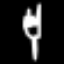
Label: fork